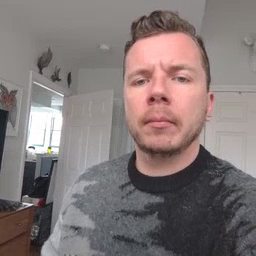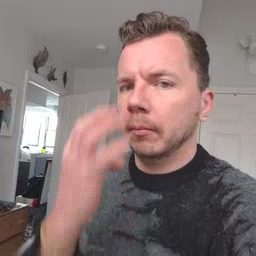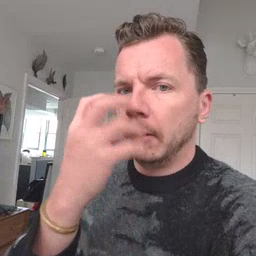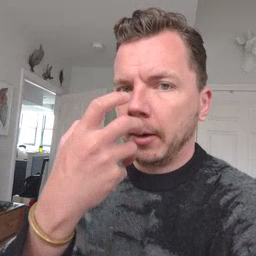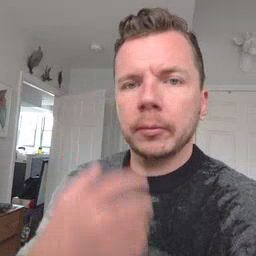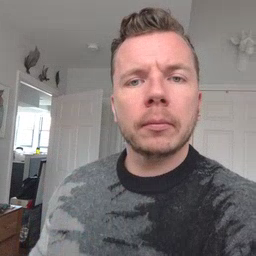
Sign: clown